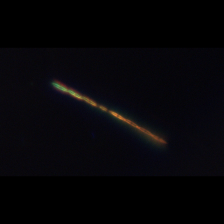
Taxon: Psuedo-nitzschia
Group: Diatoms